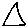
Label: triangle